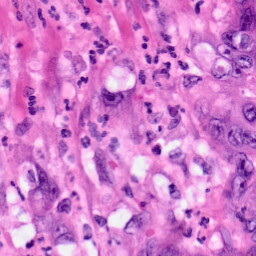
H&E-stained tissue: Pancreatic